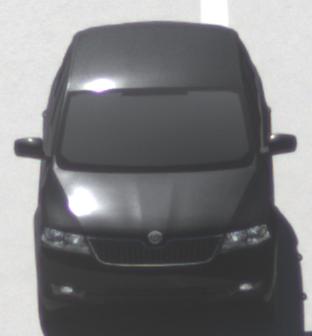
Make: Skoda
Model: Rapid Spaceback 1.2 TSI
Detailed model: Rapid Spaceback
Model produced from: 2013/10
Model produced until: 2015/04
Doors: 5
Color: black
Road condition: dry road
Daytime: midday
Contrast: high contrast